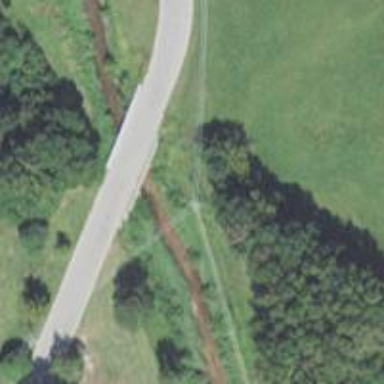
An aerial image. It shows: Residential road with bridge.